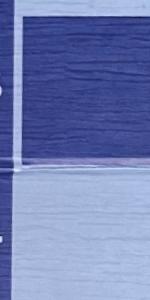
Label: Empty